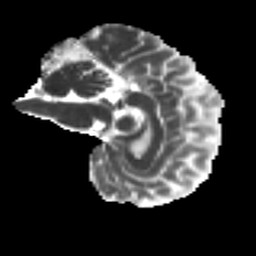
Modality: MD
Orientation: sagittal
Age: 36
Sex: female
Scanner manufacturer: ge
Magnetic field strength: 3 T
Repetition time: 7.8 s
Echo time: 0.0606 s